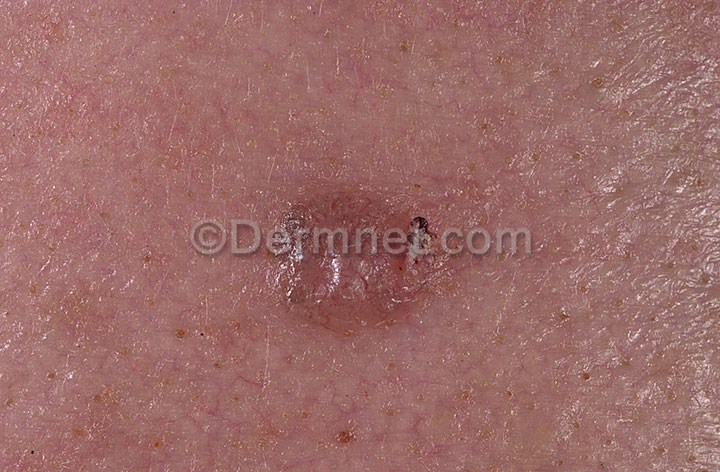
Disease: Actinic Keratosis Basal Cell Carcinoma and other Malignant Lesions